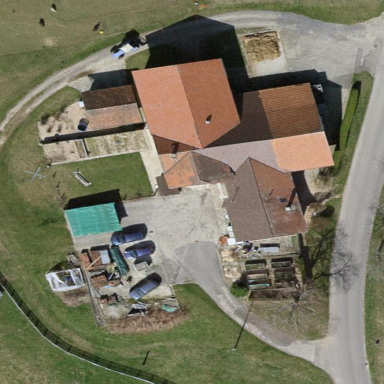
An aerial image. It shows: Farmyard area.